Question: I am trying to make a new project for android wear but this error keeps showing up, I thought it was because I wasn't making new projects in the location I was making before but changing back the location didn't work.
but I when I am making a regular project for android phones there is no problem like this

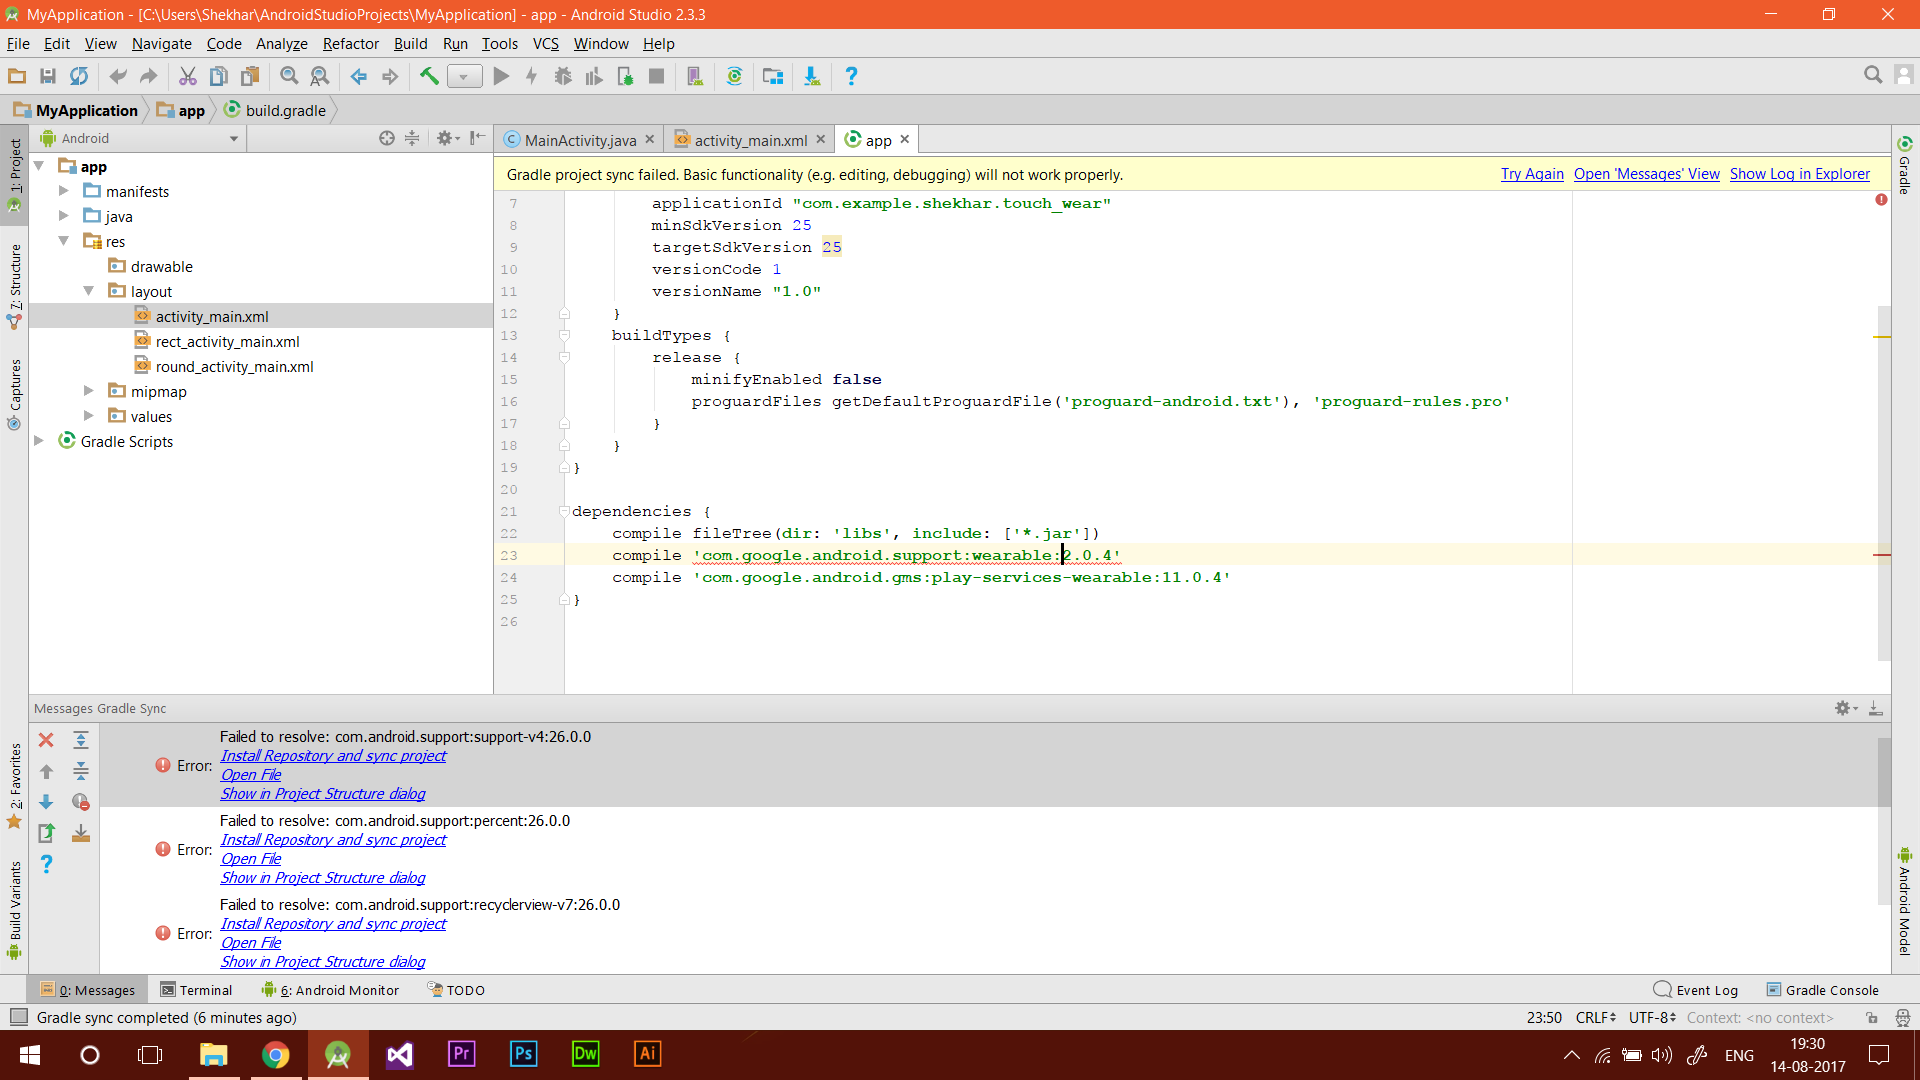
Answer: Try doing the recommended steps that was provided in the <URL>.
>
1. in Android Studio, open Tools -> Android -> SDK Manager
2. under tab "SDK Tools" un-check the libraries causing problems
3. click "apply" to uninstall them
4. re-check the same libraries click "apply" to reinstall them
5. close SDK Manager and run Gradle sync / build
Need to take note the <URL> last July 2017 as well.
> Important: The support libraries are now available through Google's
Maven repository. You do not need to download the support repository
from the SDK Manager. For more information, see <URL>.
Here are some important points that you needed for google maven taken from <URL>:
In your build.gradle, you have to add the google maven just like this:
'''
allprojects {
repositories {
jcenter()
maven {
url "https://maven.google.com"
}
}
}
'''